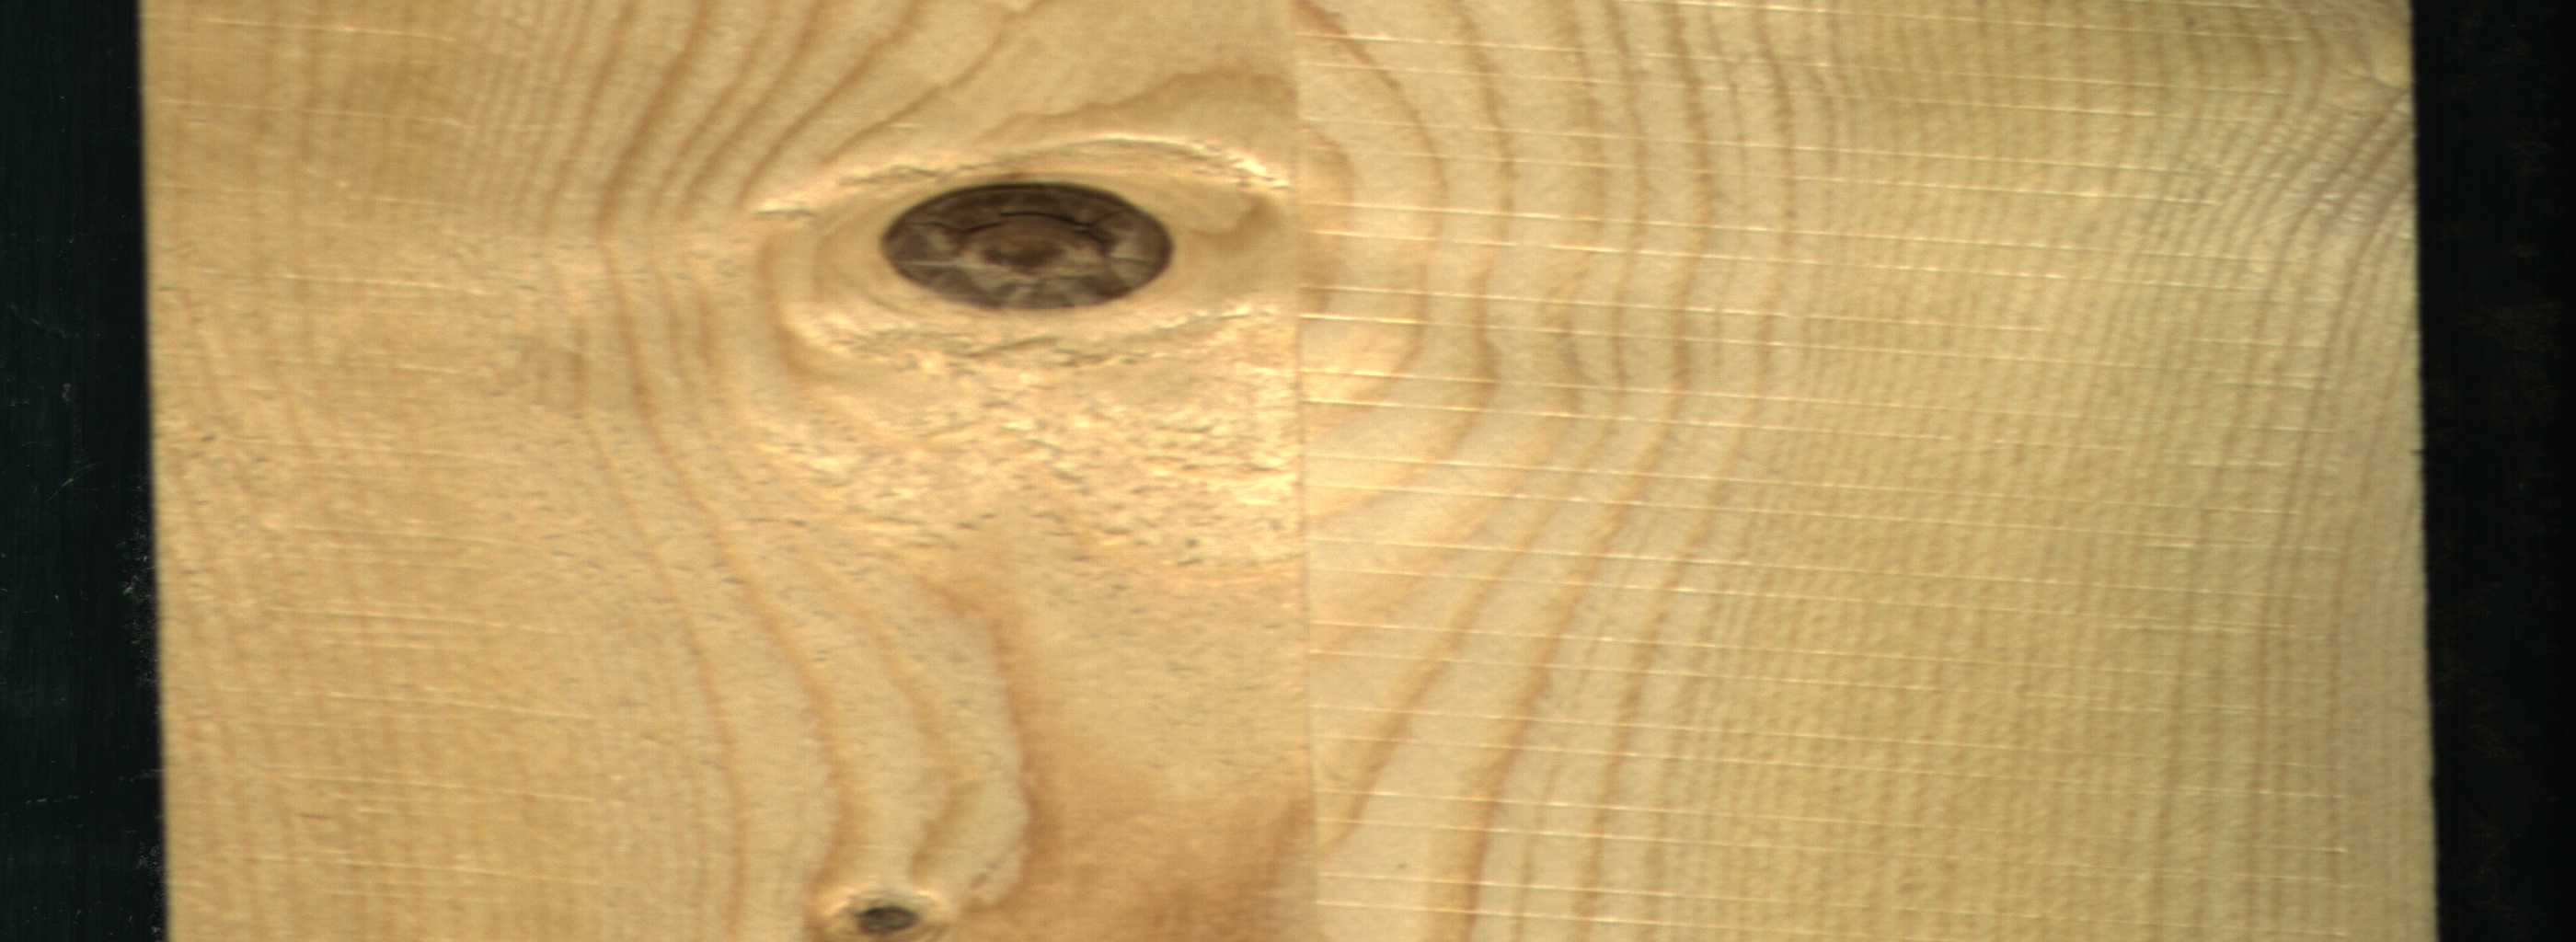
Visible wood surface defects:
Dead_Knot
Live_Knot